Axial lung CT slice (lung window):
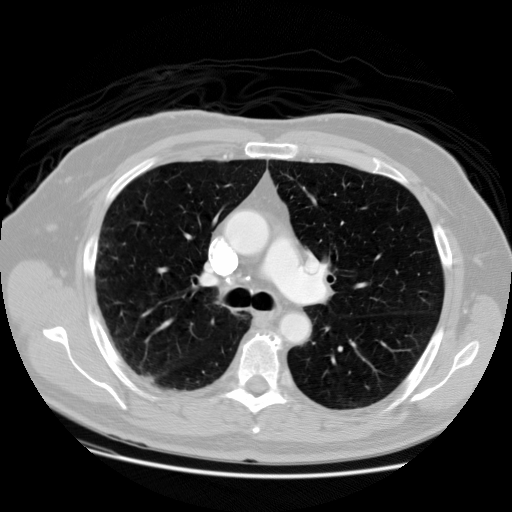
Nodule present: no